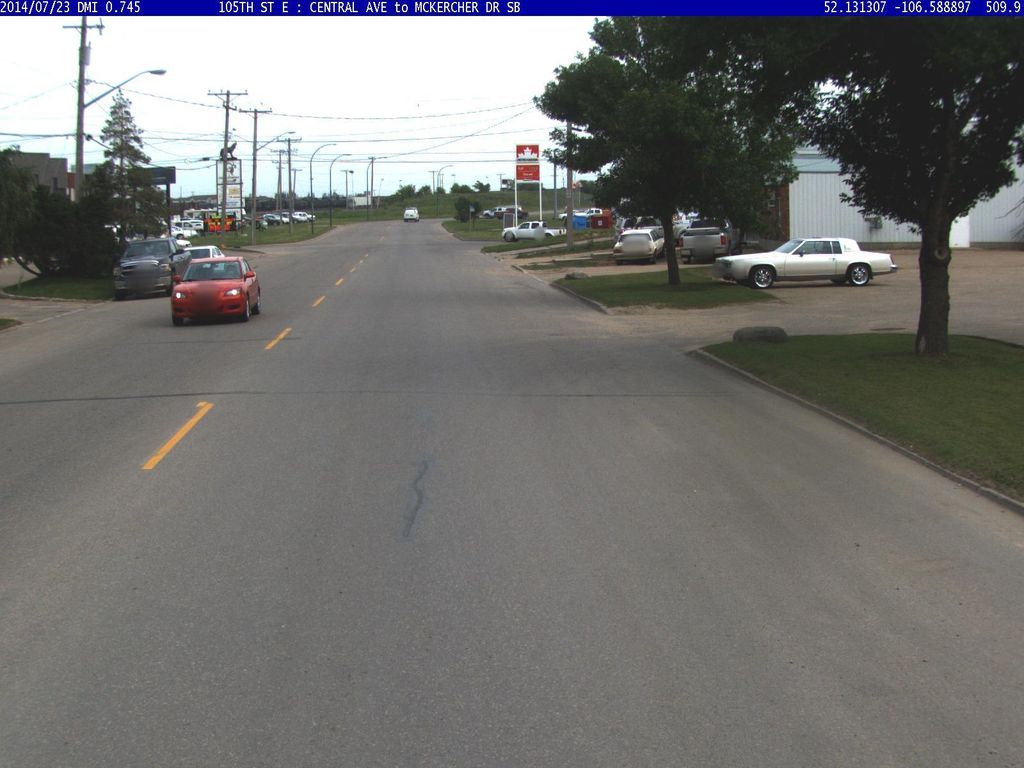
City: saskatoon